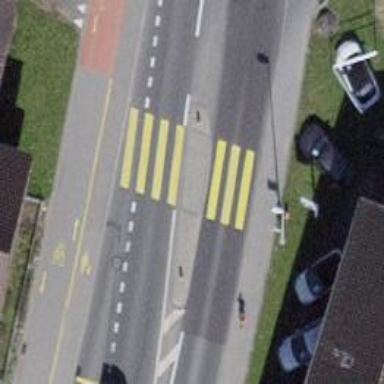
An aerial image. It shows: Uncontrolled zebra crossing with marked island on the road.